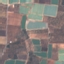
Land use / land cover: PermanentCrop